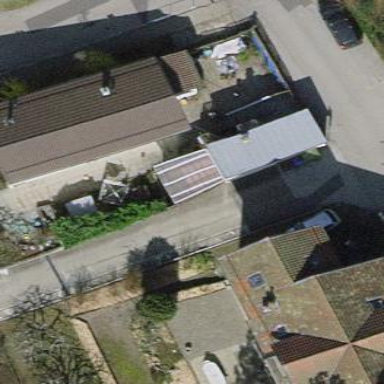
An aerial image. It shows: Detached building with gabled roof.